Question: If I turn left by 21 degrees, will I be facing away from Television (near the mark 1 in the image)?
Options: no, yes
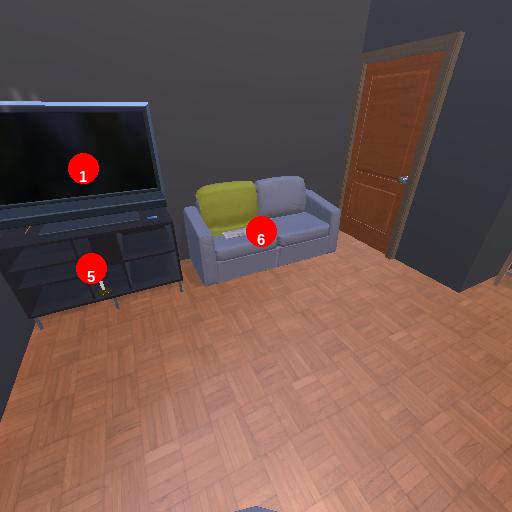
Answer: no